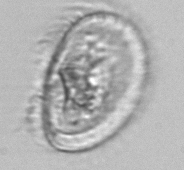
Label: Pleuronema